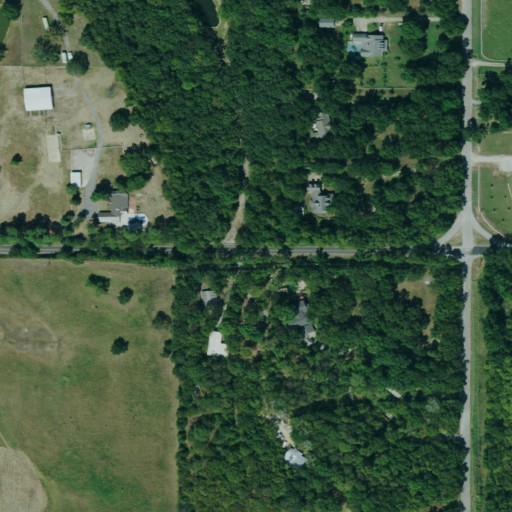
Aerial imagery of mountain in Oklahoma named Applegate Hill containing deciduous forest, pasture, open development, grassland, low intensity development, medium intensity development, and high intensity development